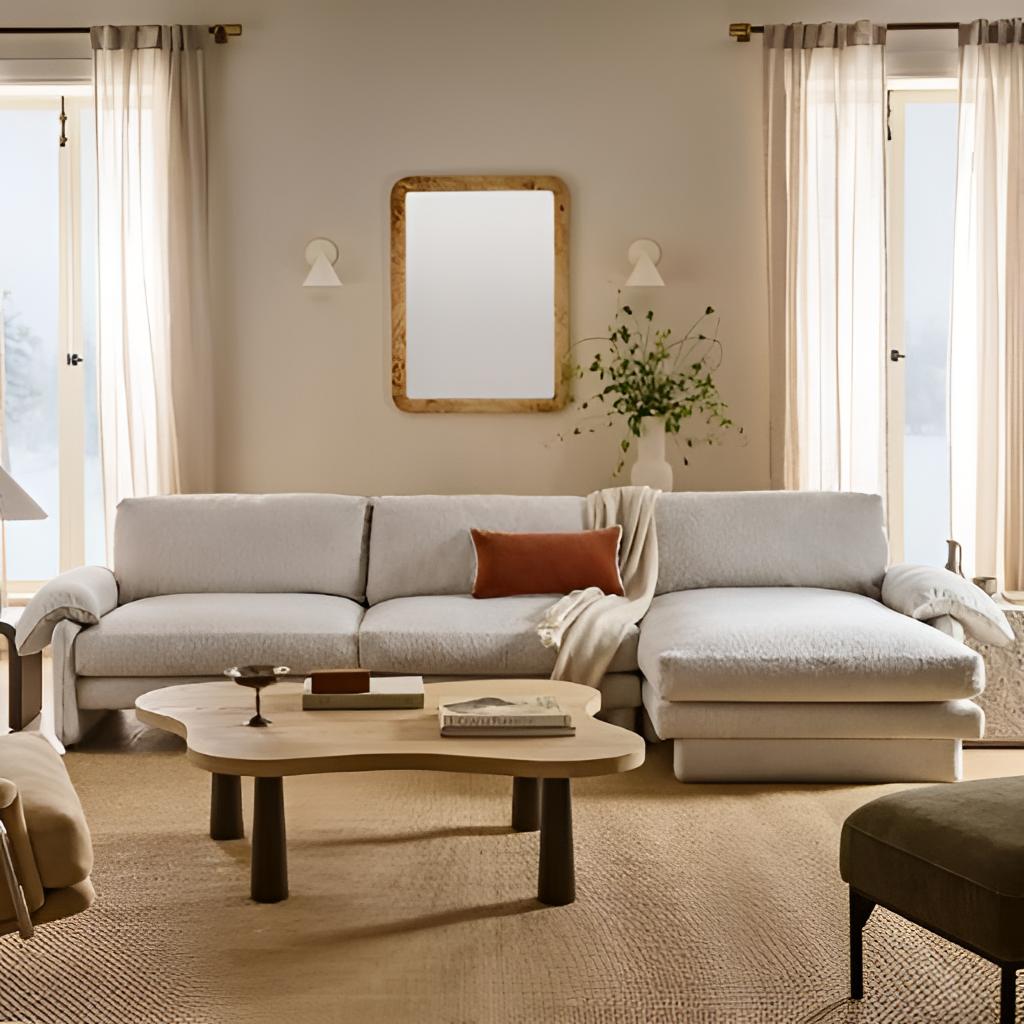
fabric sectional sofa, living room, contemporary, white paint wallpaper, with solid pattern, carpet flooring, with flat weave pattern